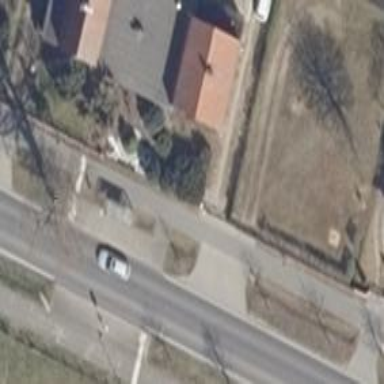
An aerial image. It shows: Footway.